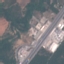
Land use / land cover: Highway